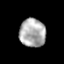
Tissue: prostate
Cell type: Epithelial cells
Senescence score: 0.2608
Nuclear area (px): 730
Mean DAPI intensity: 171.637